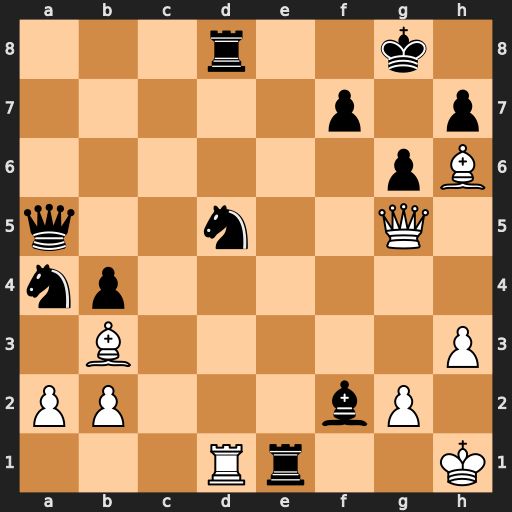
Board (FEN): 3r2k1/5p1p/6pB/q2n2Q1/np6/1B5P/PP3bP1/3Rr2K
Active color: w
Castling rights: -
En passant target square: -
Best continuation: Rxe1 Bd4 Bxd5